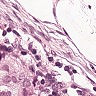
Metastatic tissue present: yes